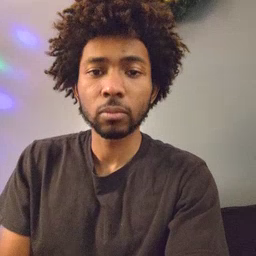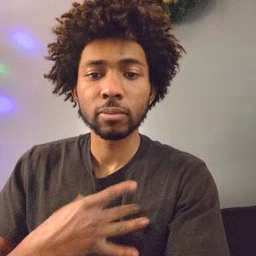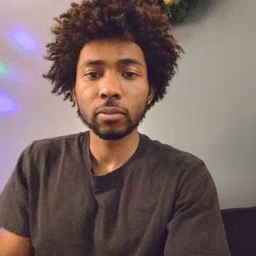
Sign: like